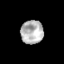
Tissue: skin
Cell type: Epithelial cells
Senescence score: 0.2437
Nuclear area (px): 526
Mean DAPI intensity: 179.759